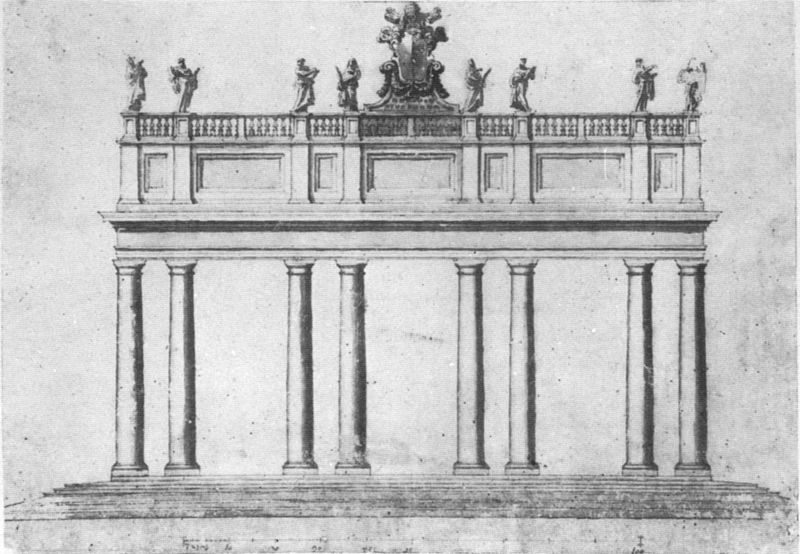
Titel: Zeichnung für den “terzo braccio” den Petersplatz
Künstler: Giovanni Lorenzo Bernini
Institution: Rom, Biblioteca Vaticana
Schlagwörter: mitte, säulen, zeichnung, gebäude, ansicht, figuren, treppen, geländer, stufen, antike, entwurf, portal, wappen, zahl, ballustrade, tempel, bedeutung, acht, erhöhung, klassisch